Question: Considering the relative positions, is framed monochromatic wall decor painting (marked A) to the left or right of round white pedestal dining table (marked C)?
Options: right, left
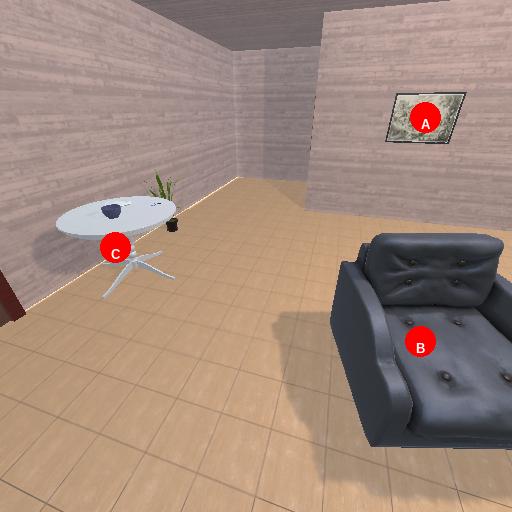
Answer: right